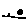
Label: moon